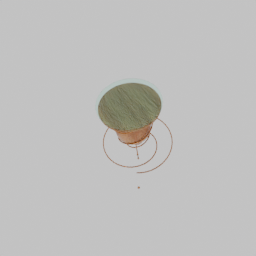
Label: furniture